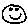
Label: smiley face